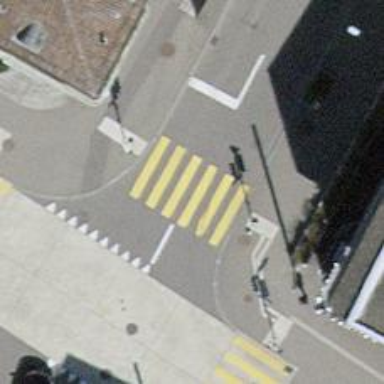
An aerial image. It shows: Crossing with traffic signals. It is zebra crossing.